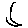
Label: moon